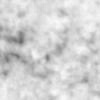
Label: no_change